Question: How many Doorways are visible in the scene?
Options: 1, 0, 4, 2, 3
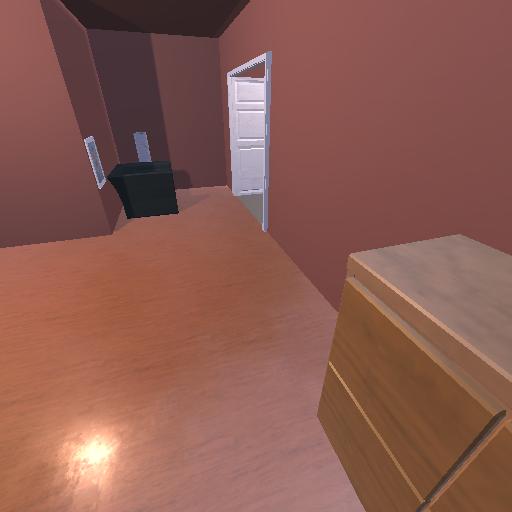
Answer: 1